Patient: sex F, age 35
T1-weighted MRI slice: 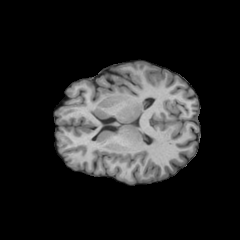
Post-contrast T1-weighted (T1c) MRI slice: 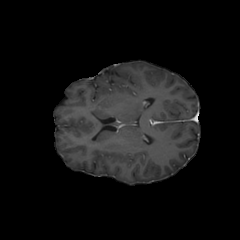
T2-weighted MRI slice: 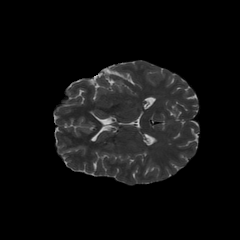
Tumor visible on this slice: no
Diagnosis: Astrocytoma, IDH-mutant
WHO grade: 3